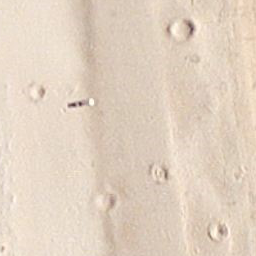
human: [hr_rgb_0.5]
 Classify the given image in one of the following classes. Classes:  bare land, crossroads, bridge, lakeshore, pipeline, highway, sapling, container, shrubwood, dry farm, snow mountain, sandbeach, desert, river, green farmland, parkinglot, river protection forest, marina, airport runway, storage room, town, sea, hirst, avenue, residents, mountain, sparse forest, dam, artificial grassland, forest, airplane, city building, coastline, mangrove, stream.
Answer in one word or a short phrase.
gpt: sandbeach